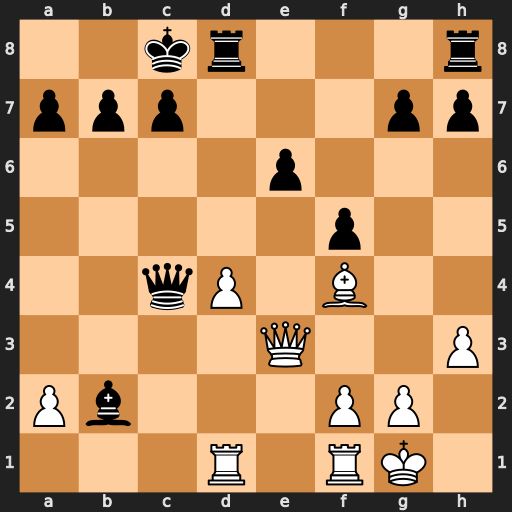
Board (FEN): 2kr3r/ppp3pp/4p3/5p2/2qP1B2/4Q2P/Pb3PP1/3R1RK1
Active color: w
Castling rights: -
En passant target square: -
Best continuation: Rc1 Bxc1 Rxc1 Qxc1+ Qxc1